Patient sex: M
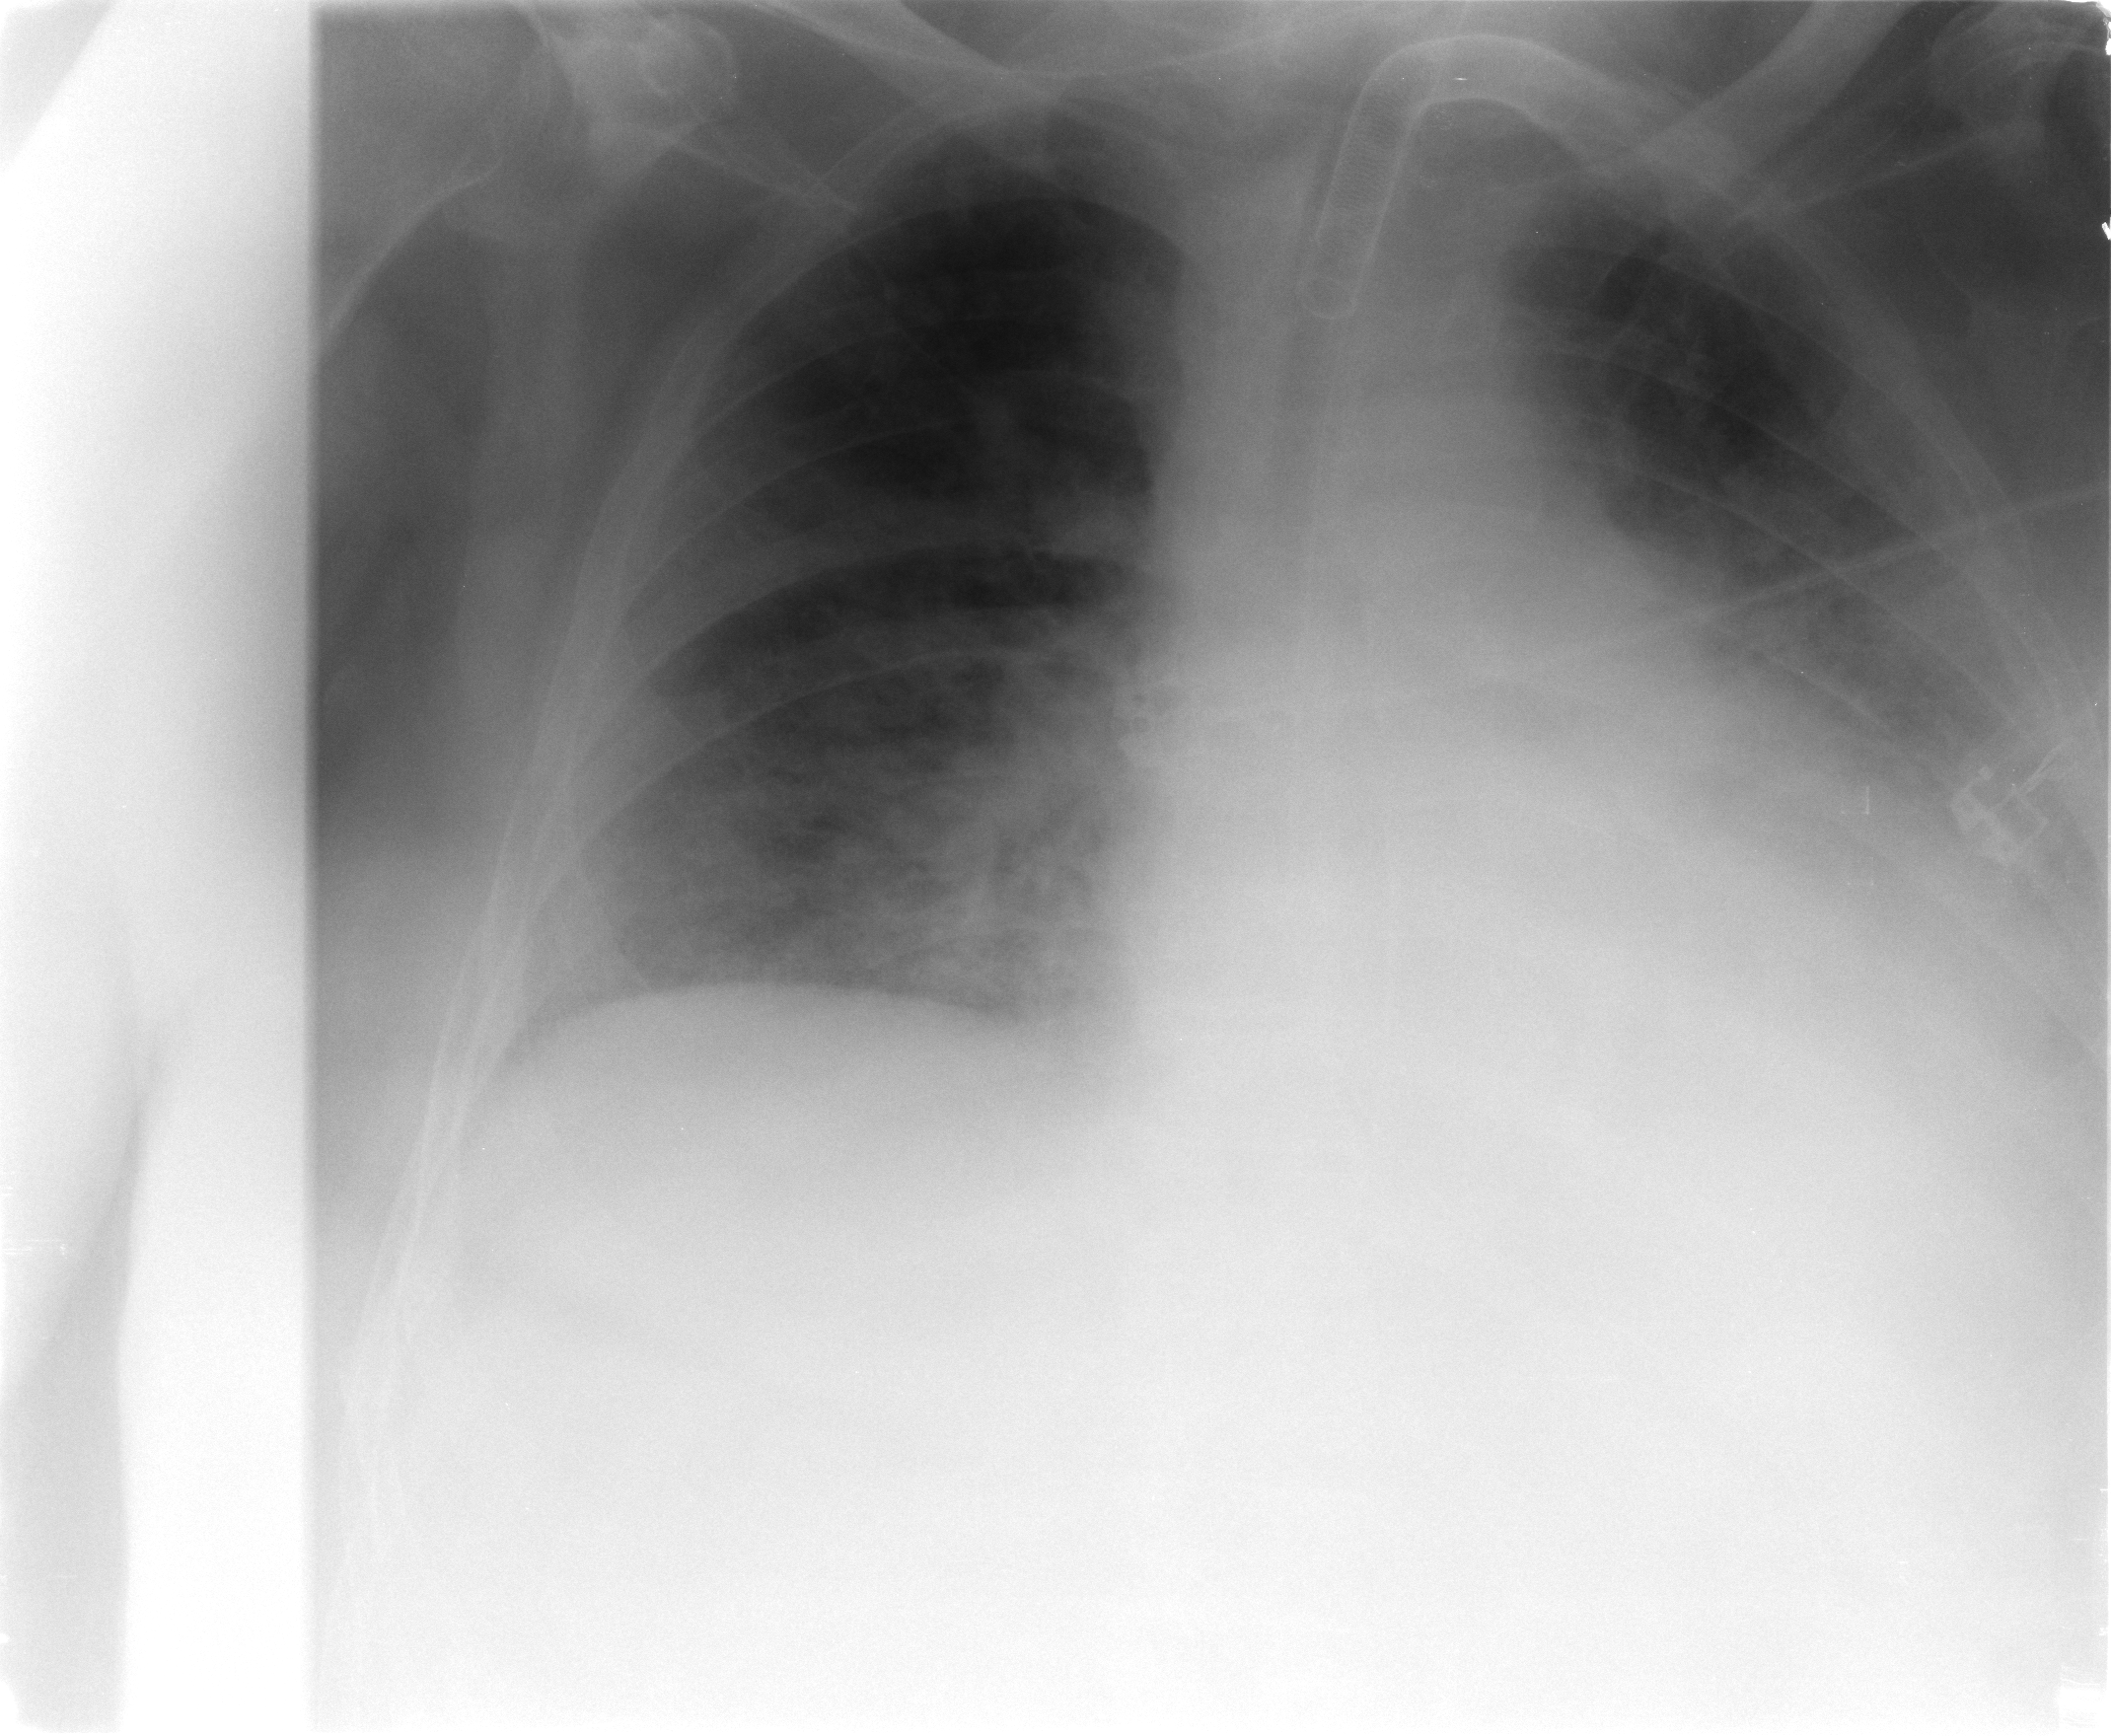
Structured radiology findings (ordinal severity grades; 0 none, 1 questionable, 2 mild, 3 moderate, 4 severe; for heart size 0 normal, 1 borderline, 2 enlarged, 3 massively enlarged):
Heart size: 2
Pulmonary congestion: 2
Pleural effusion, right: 1
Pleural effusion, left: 3
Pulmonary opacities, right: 0
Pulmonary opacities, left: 0
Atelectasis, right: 0
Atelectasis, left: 3